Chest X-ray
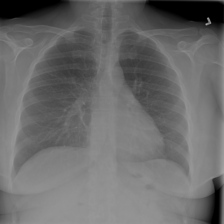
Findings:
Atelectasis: negative
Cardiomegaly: negative
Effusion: negative
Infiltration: negative
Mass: negative
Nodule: negative
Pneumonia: negative
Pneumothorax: negative
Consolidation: negative
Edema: negative
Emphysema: negative
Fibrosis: negative
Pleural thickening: negative
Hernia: negative